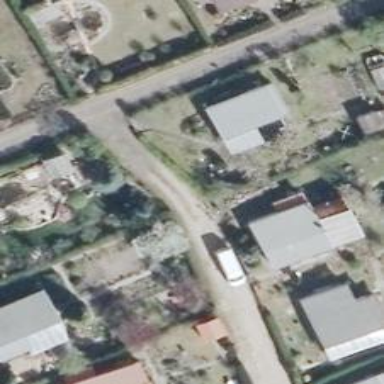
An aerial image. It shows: Residential road with ground surface.